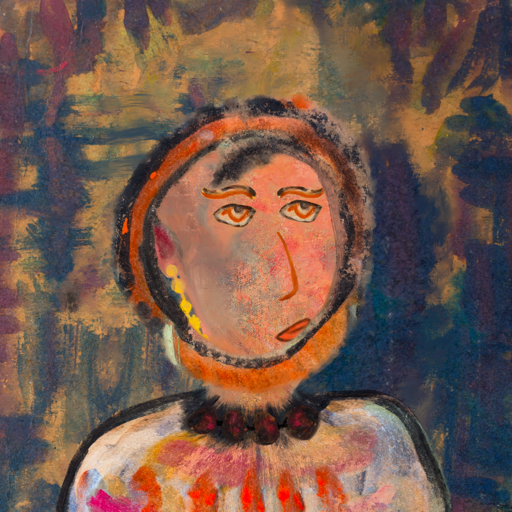
Background: InTheSun, Head And Neck Side: Irani, Face Side: Experience, Bust: Childish, Hair Side: Childish, Head Accessory: Blank, Second Necklace: Blank, Necklace: Mosgoul, Baby: Blank